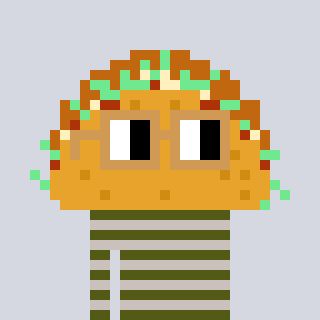
a pixel art character with square brown glasses, a taco-shaped head and a foggrey-colored body on a cool background